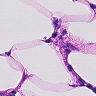
Metastatic tissue present: no